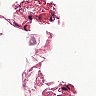
Metastatic tissue present: no